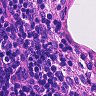
Metastatic tissue present: no